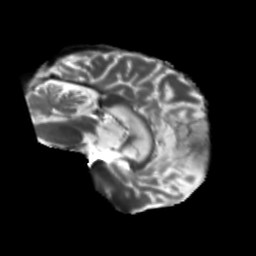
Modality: T2w
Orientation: sagittal
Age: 58
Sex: male
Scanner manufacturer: siemens
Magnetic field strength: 3 T
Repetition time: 5.25 s
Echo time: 0.08 s